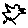
Label: bird